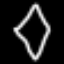
Label: diamond